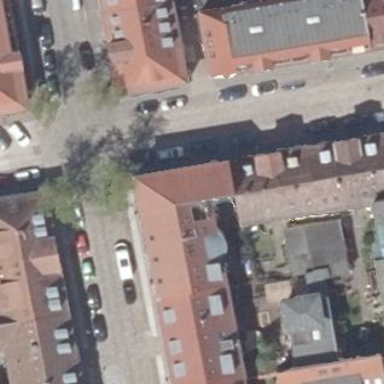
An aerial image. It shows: Historic baroque building with apartments. The red hipped roof is covered with roof tiles.